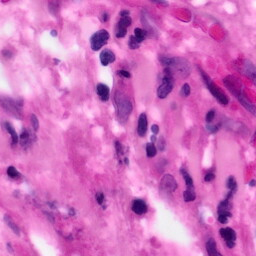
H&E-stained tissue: Pancreatic